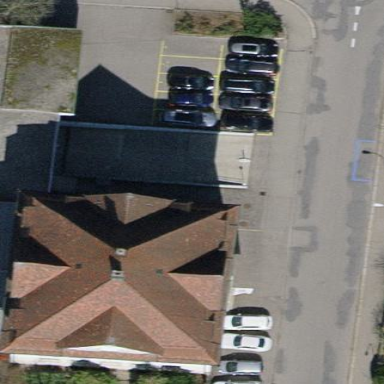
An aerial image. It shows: Office building with mansard roof design.